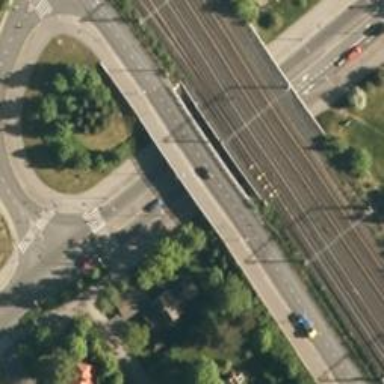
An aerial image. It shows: Bridge with railway tracks. The electrified line has continuous contact line.